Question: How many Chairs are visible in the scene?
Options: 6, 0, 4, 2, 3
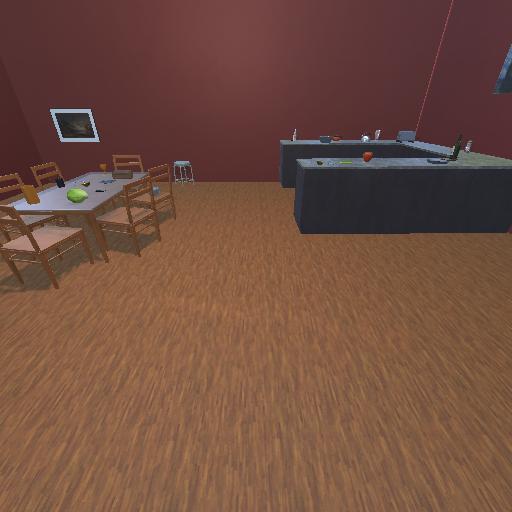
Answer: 6